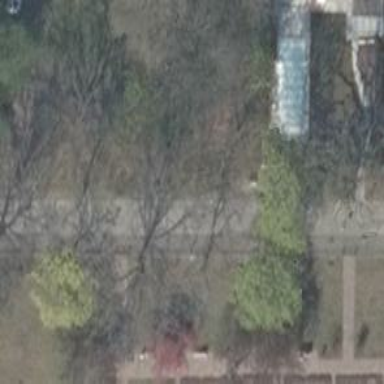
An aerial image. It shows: Park with broadleaved deciduous trees.